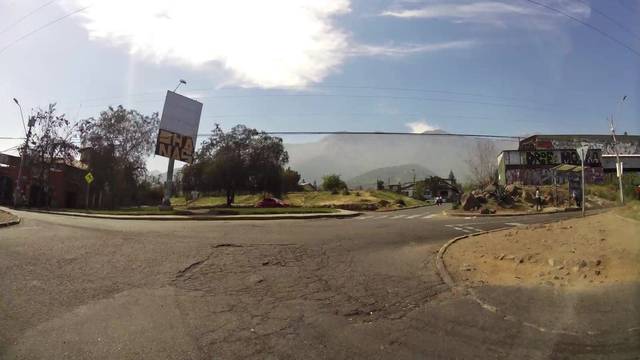
Region: Chile
Coordinates: -33.475, -70.527